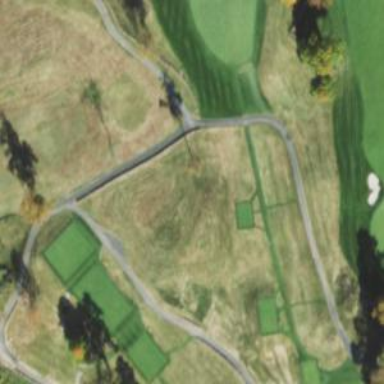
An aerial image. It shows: Path used for both walking and golf.